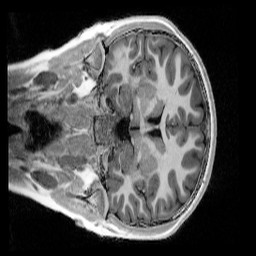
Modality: UNIT1_denoised
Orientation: coronal
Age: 10
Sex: female
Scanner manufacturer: siemens
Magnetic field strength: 3 T
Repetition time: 4 s
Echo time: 0.00303 s